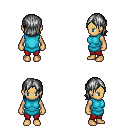
a pixel art fantasy rpg character, female body template, human, tanned skin, teal tunic, red pants, gray long bangs hairstyle, four views (front, back, left, right), 2x2 character sprite sheet, small pixel art, hard edges, no anti-aliasing